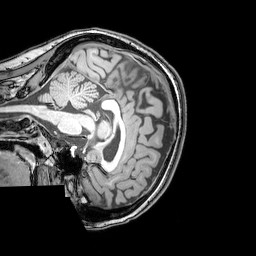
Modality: T1w
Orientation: sagittal
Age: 22
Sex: female
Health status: healthy
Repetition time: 0.081 s
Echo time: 0.037 s